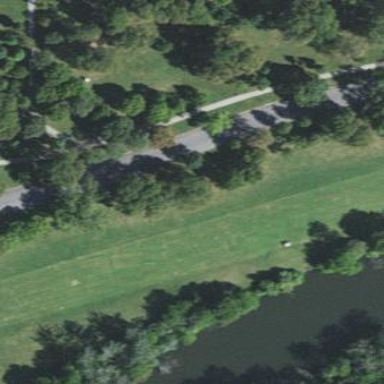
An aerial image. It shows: Well-maintained grassy area known as fairway on golf course.